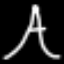
Label: The Eiffel Tower